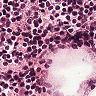
Metastatic tissue present: no